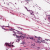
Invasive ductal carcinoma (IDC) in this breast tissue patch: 1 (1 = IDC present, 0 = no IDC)